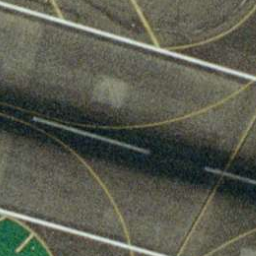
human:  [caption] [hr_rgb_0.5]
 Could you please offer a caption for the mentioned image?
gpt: It is a straight runway with some white mark lines on it .

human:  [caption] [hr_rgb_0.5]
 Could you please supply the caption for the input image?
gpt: It is a straight runway with some mark lines on it .

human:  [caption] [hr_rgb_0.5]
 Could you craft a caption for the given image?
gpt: There are some mark lines on the straight runway .

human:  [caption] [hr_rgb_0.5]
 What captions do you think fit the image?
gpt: A straight runway with some mark lines on it .

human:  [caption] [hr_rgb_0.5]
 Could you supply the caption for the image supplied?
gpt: A straight runway with some white mark lines on it .